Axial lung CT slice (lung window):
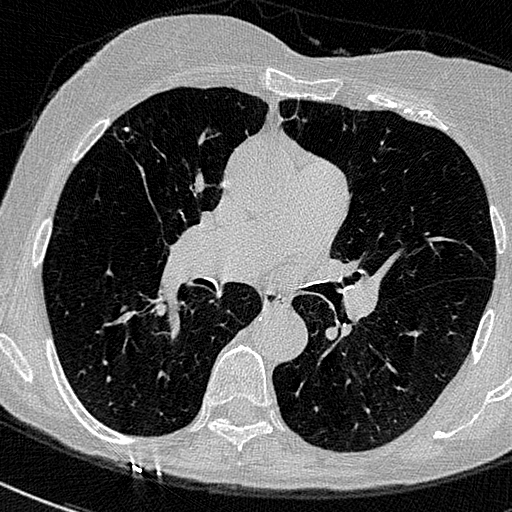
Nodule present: no